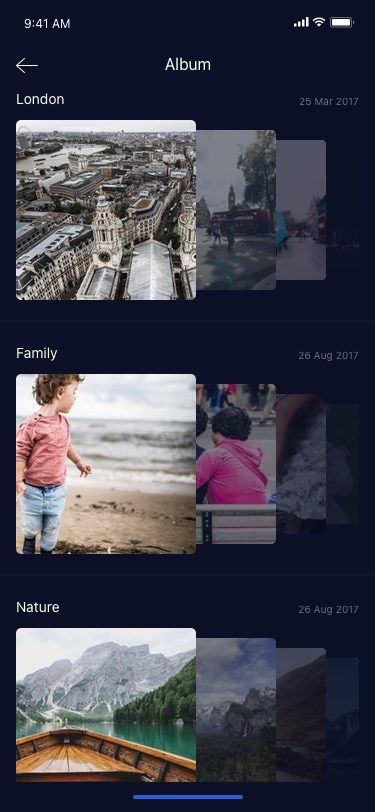
Text in this UI design:
Album
London
25 Mar 2017
Family
26 Aug 2017
Nature
26 Aug 2017